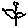
Label: flower